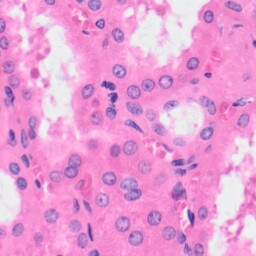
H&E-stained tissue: Kidney